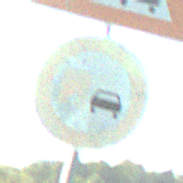
Verkehrszeichen: UeberholverbotKraftfahrzeuge
Zusatzzeichen oben: Stau
Umgebung: Outdoor, Nature
Tageszeit: MorningAfternoon
Wetter: PartlyCloudy
Licht: Natural
Jahreszeit: NotSpecified
Kontrast: HighContrast